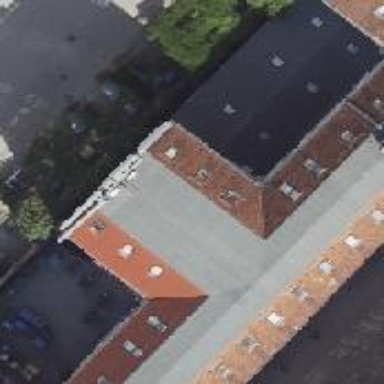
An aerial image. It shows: Building with skillion roof shape.